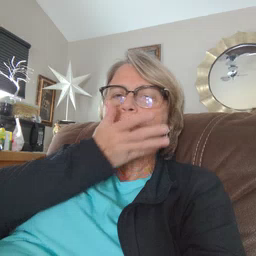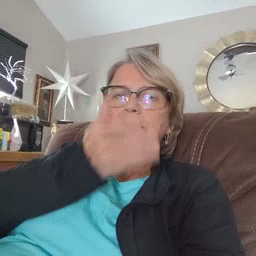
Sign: grass